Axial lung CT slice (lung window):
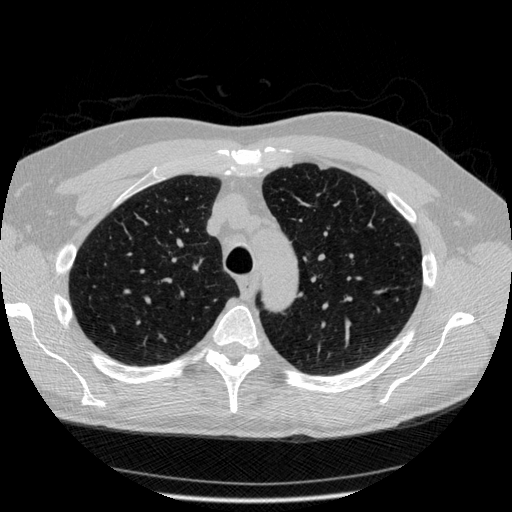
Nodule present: no